Question: i want custom progress bar like 'instagram' application available in play store here you can see the instagram application
<URL>
. actually i want circular progress bar and i can set custom progress in progress bar.
i found some solution but that's not worked fro me.
please help some one , thanks in advance
e.g.

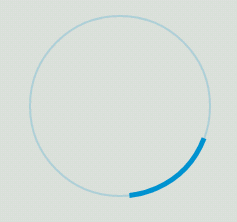
Answer: You can go through : <URL> this will help you.